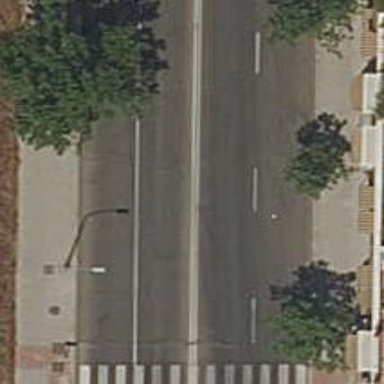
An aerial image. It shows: Smooth asphalt road in residential area.